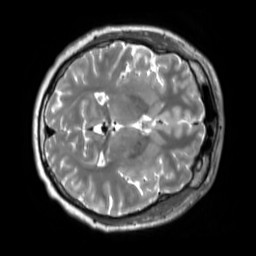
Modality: T2w
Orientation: axial
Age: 26
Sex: male
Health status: ill
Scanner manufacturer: siemens
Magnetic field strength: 3 T
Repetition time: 2.8 s
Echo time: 0.326 s